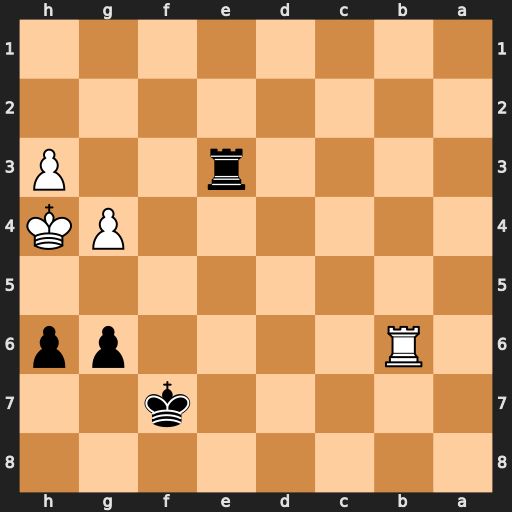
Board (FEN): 8/5k2/1R4pp/8/6PK/4r2P/8/8
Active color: b
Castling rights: -
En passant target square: -
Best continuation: g5+ Kh5 Rxh3#